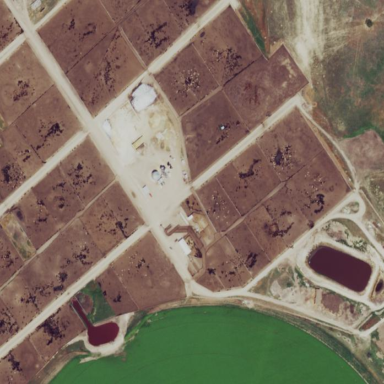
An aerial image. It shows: Farmyard with feedlot farming system.